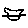
Label: cat